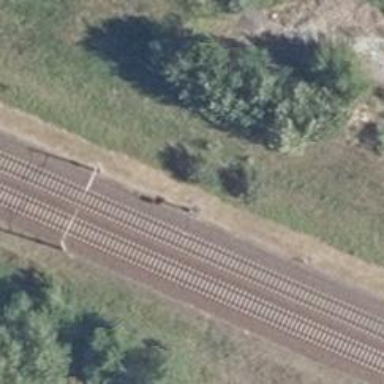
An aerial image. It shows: Railway signal.